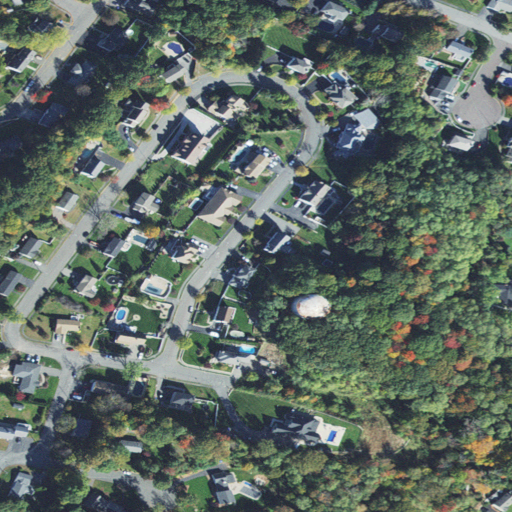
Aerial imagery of mountain in Massachusetts named Waldens Hill containing medium intensity development, deciduous forest, low intensity development, open development, and high intensity development